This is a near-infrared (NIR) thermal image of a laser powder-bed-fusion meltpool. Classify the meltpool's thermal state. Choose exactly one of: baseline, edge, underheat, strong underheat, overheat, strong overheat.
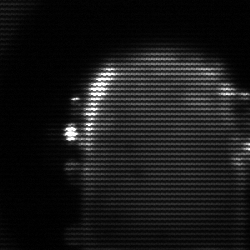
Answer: baseline